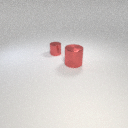
large red metal cylinder in front of small red metal cylinder